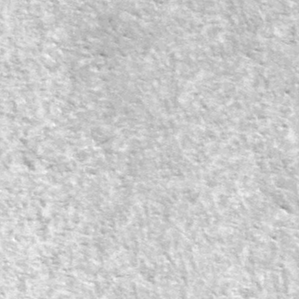
Label: frost